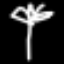
Label: palm tree